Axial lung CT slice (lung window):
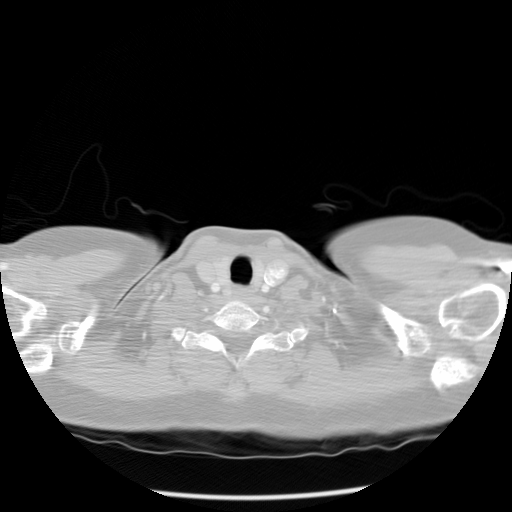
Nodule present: no